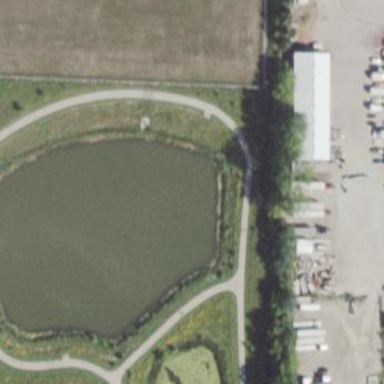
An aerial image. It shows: Pond surrounded by natural water.